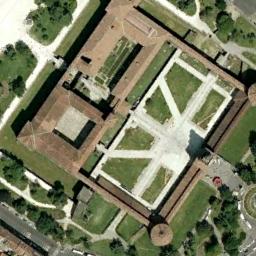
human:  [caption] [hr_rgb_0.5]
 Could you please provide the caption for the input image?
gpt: The palace is on the grass next to some trees .

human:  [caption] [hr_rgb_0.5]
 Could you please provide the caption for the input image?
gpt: There are some trees near the palace .

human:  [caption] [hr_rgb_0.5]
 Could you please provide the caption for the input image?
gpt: The brown palace has some courtyards and lawns .

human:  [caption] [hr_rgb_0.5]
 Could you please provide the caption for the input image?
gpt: There are many red palaces here .

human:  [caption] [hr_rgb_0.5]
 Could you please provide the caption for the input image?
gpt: There are green lawns and trees around the brown palace .